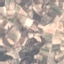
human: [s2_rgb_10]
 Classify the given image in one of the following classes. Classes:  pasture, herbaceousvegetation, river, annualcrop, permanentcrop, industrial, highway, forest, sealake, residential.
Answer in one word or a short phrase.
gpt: PermanentCrop